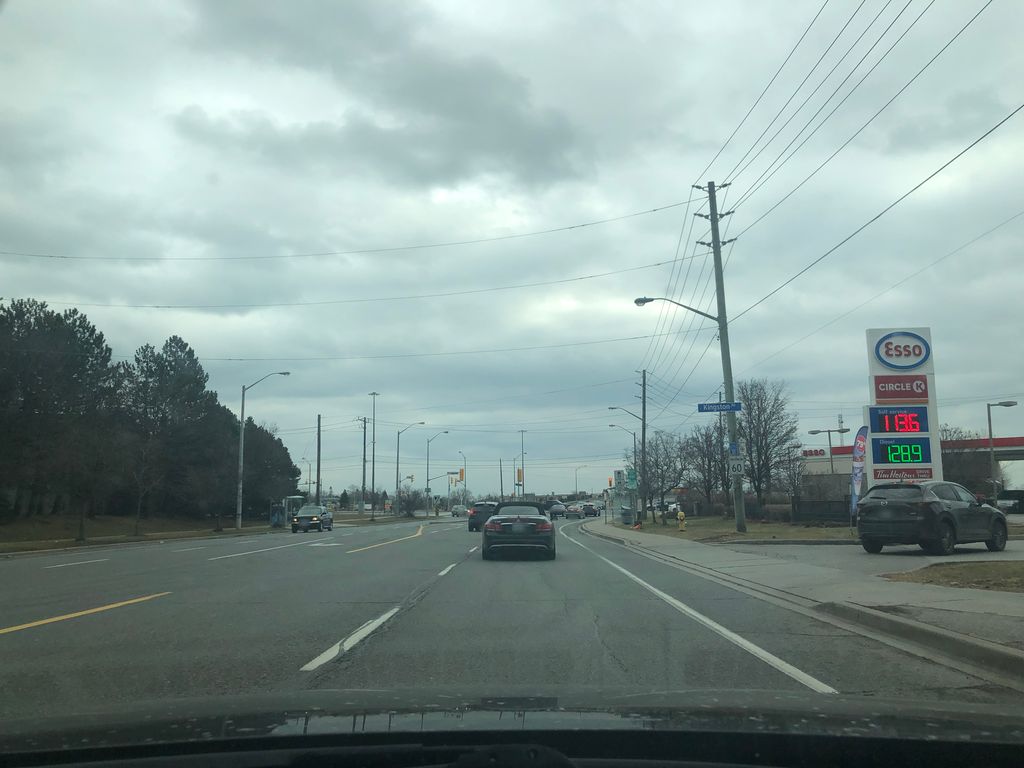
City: toronto